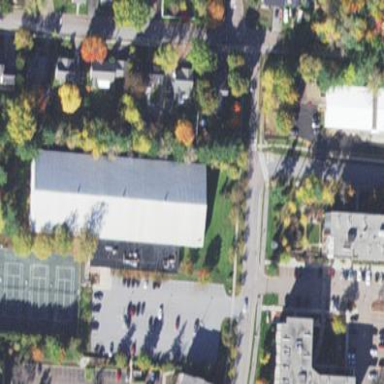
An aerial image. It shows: Fitness center building.